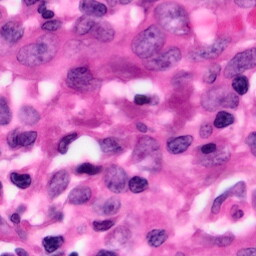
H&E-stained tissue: Pancreatic